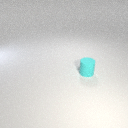
small cyan rubber cylinder